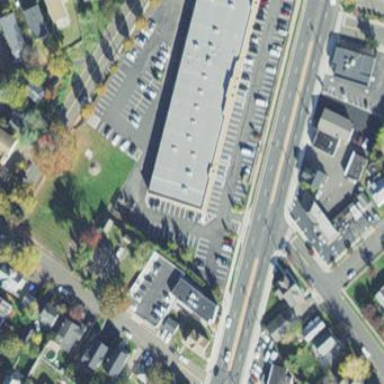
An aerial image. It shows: Retail building.